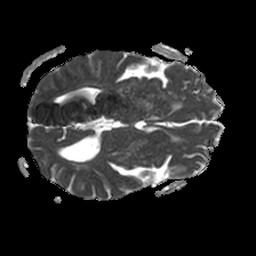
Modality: ADC
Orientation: axial
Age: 66
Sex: male
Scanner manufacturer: philips
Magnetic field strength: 1.5 T
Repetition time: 4.6 s
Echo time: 0.07505 s